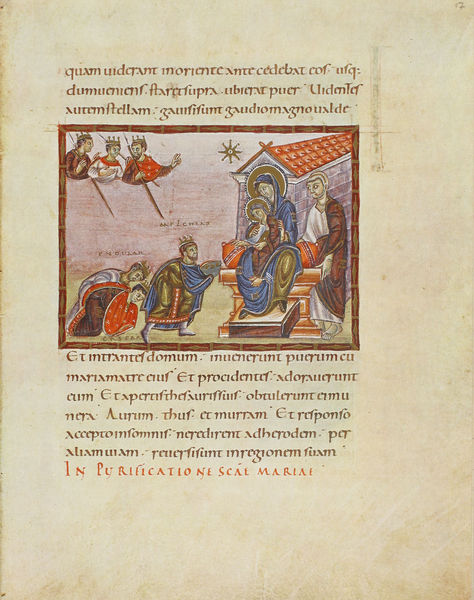
Titel: Codex Egberti
Institution: Trier, Stadtbibliothek/Stadtarchiv
Schlagwörter: gebäude, haus, schrift, stall, könige, maria, josef, latein